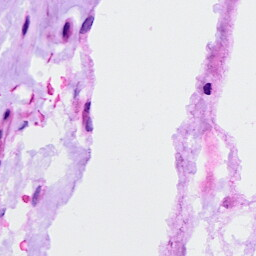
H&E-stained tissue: Ovarian